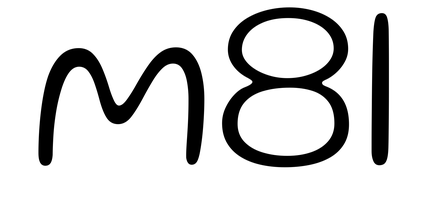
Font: Gluten_ExtraLight